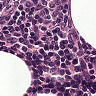
Metastatic tissue present: no